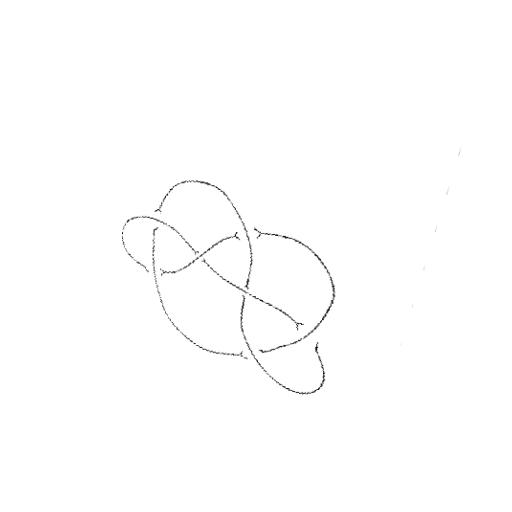
Crossing number: 7